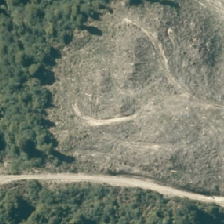
Land cover: harvested_forest